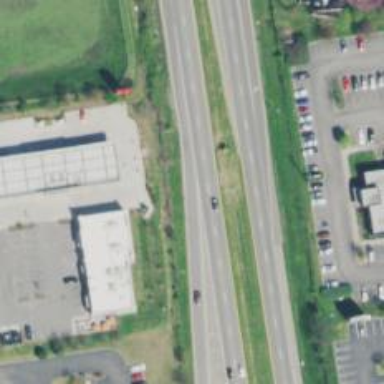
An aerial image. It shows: Trunk link highway.